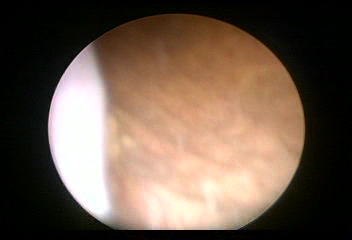
Modality: WLC
Class: Normal mucosa
Bladder cancer association: No